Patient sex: M
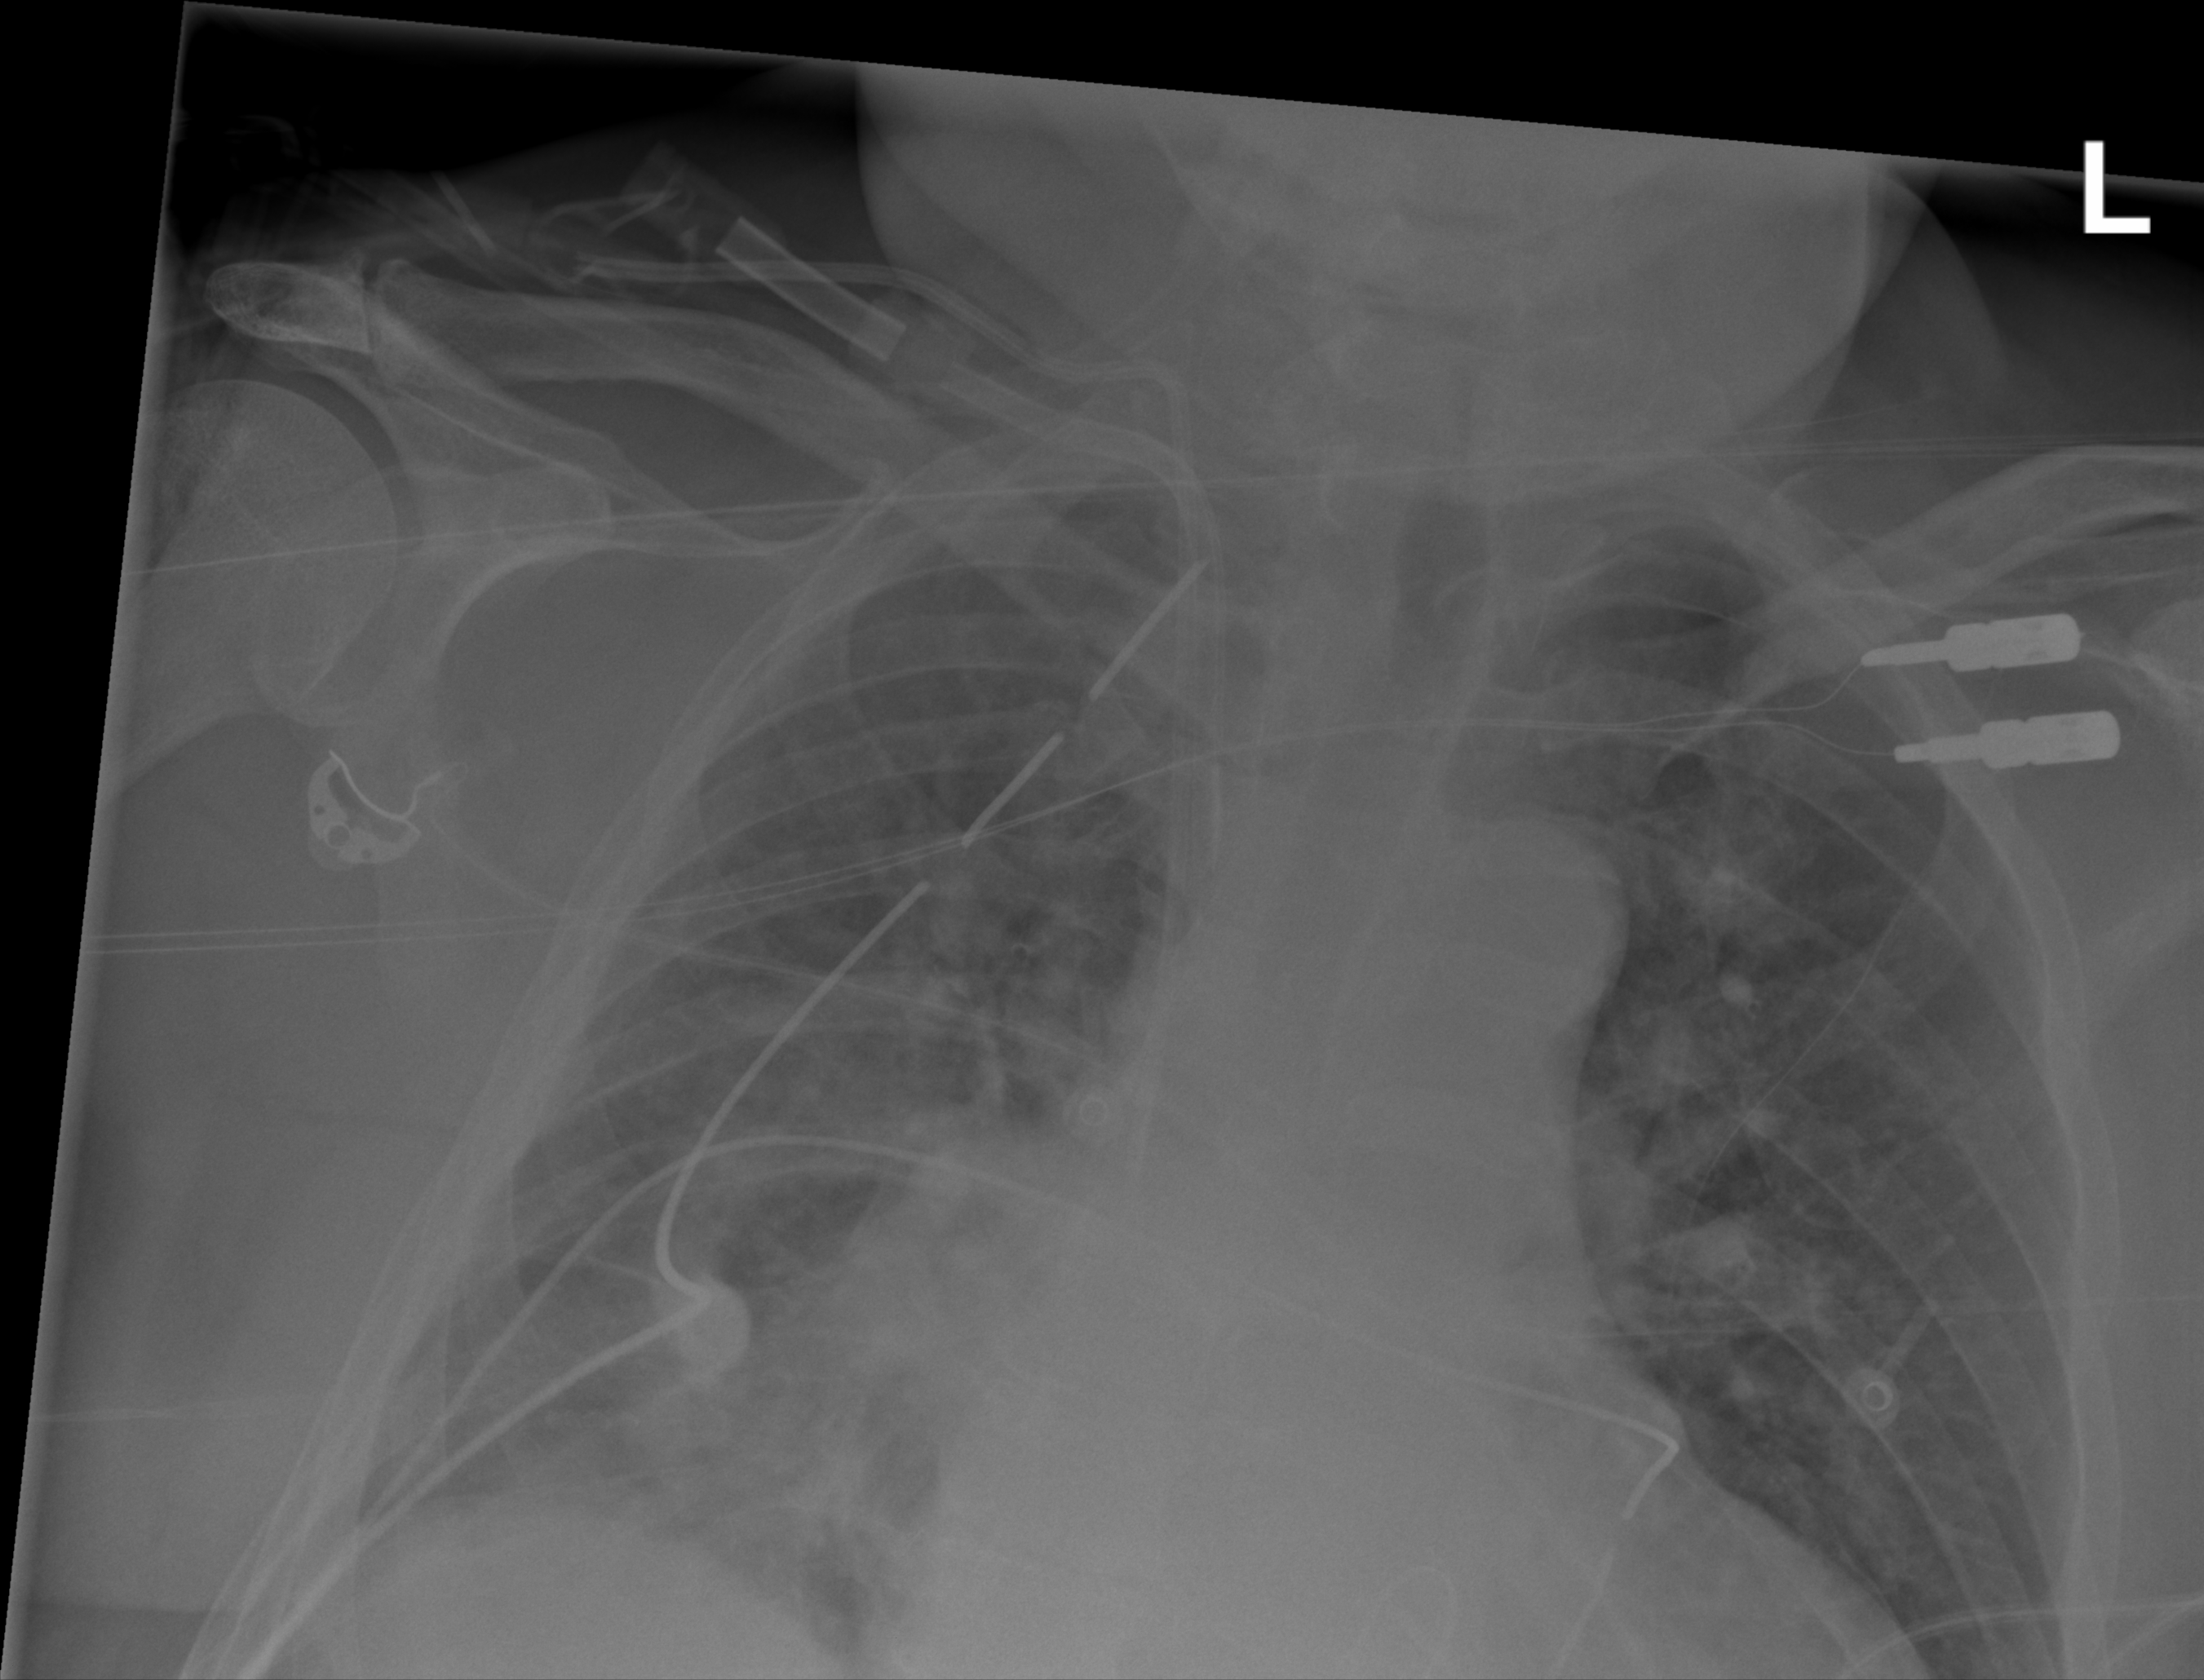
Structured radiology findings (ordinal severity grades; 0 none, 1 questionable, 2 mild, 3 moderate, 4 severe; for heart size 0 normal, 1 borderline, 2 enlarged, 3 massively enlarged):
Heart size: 1
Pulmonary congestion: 2
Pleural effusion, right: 2
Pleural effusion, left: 0
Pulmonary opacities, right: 2
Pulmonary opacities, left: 0
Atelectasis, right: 2
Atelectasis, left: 0